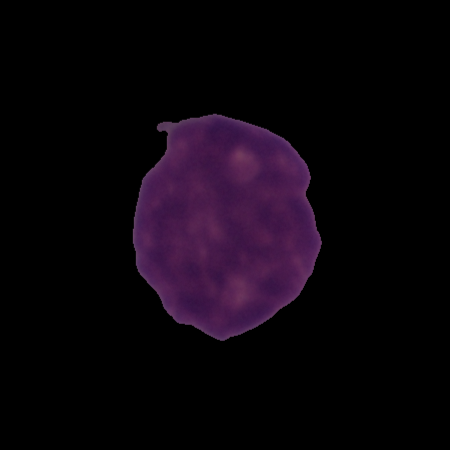
Label: healthy